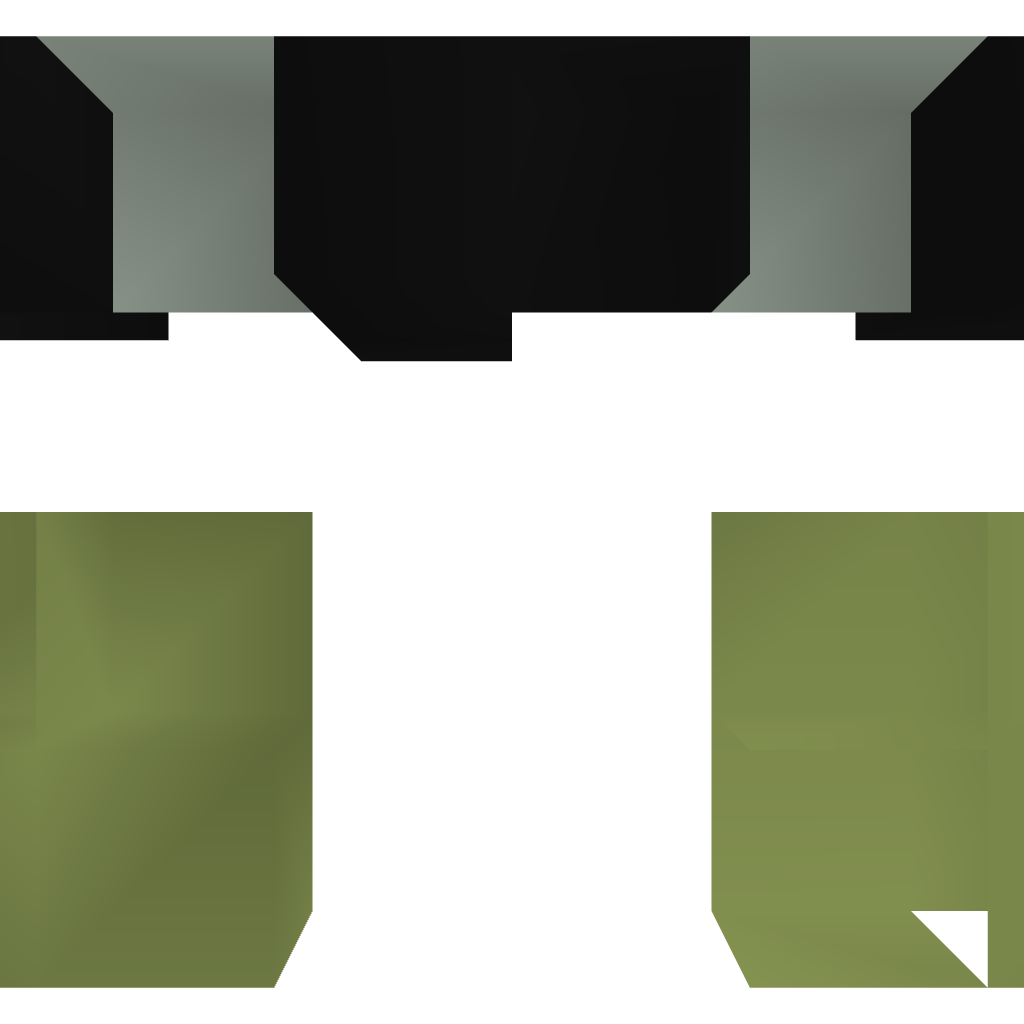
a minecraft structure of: Secret Door 2x2